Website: walmart
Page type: billing-address
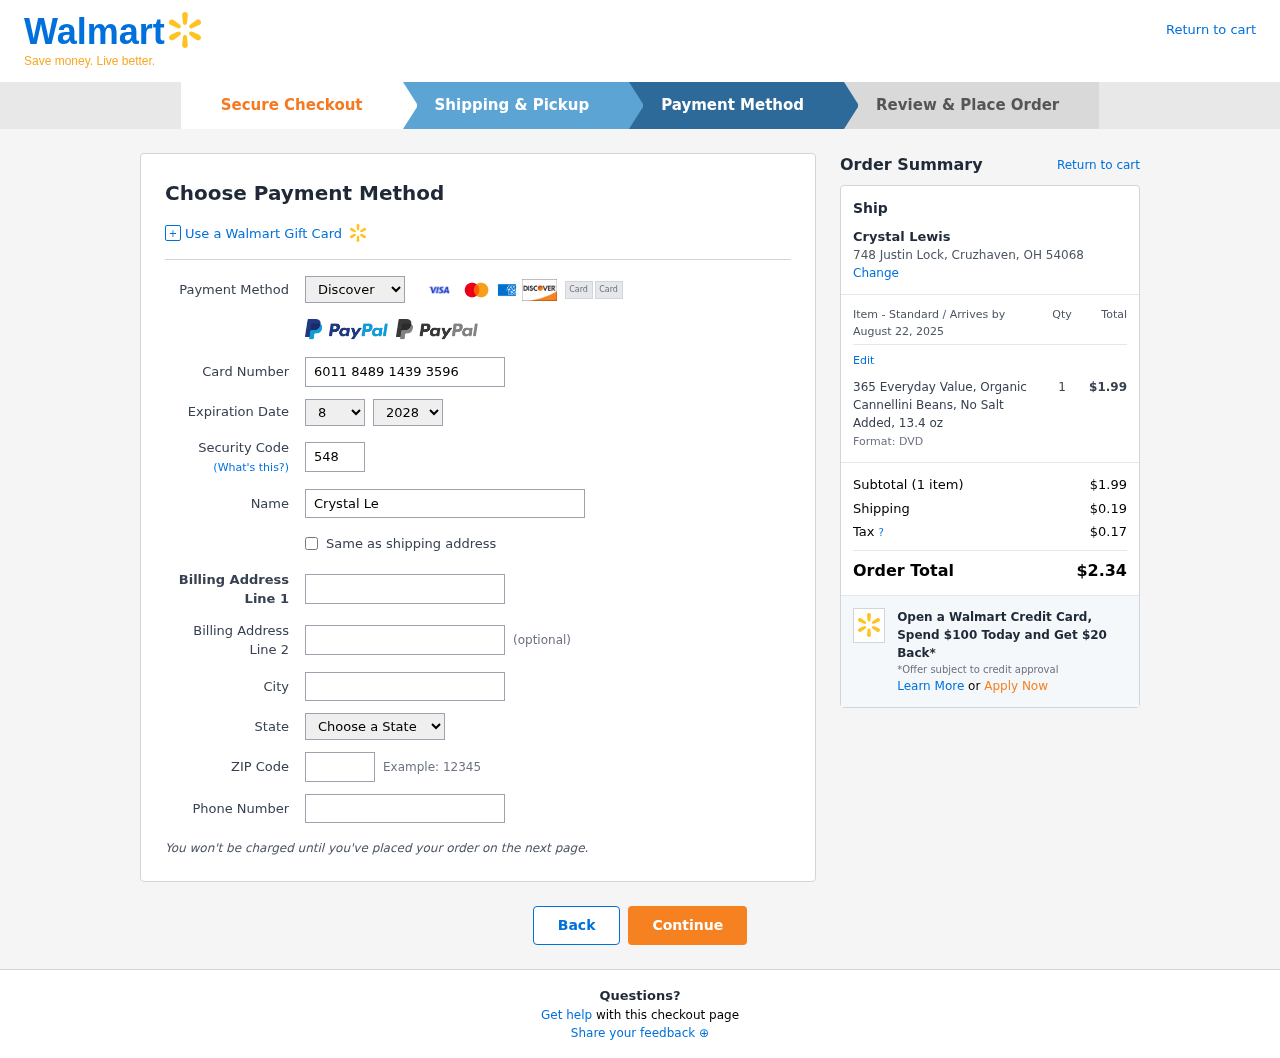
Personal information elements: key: PII_CARD_CVV
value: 548
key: PII_CARD_EXPIRY_MONTH
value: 08
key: PII_CARD_EXPIRY_YEAR
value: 28
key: PII_CARD_NUMBER
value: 6011 8489 1439 3596
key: PII_CARD_TYPE
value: Discover
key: PII_CITY
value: Cruzhaven
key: PII_CITY_STATE_ZIP
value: Cruzhaven, OH 54068
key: PII_FULLNAME
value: Crystal Lewis
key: PII_PHONE
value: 7334713135
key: PII_POSTCODE
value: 54068
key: PII_STATE
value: Ohio
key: PII_STREET
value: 748 Justin Lock
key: PII_STREET2
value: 999 Cindy Dam Suite 727
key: PII_FULLNAME2
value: Crystal Lewis
Product elements: key: PRODUCT1_NAME
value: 365 Everyday Value, Organic Cannellini Beans, No Salt Added, 13.4 oz
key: PRODUCT1_PRICE
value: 1.99
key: PRODUCT1_QUANTITY
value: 1
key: PRODUCT1_DESC
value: Format: DVD
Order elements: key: ORDER_DELIVERY_DATE
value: August 22, 2025
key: ORDER_NUM_ITEMS
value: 1
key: ORDER_SUBTOTAL
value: $1.99
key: ORDER_SHIPPING_COST
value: $0.19
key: ORDER_TAX
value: $0.17
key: ORDER_TOTAL
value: $2.34